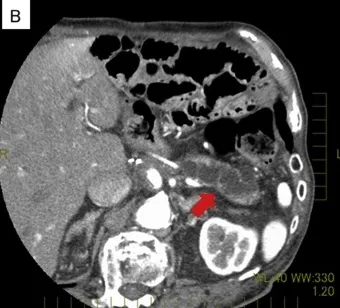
Preoperative computed tomography (CT). (b) Red arrow indicates the dilated main pancreatic duct.
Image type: radiology (ct)